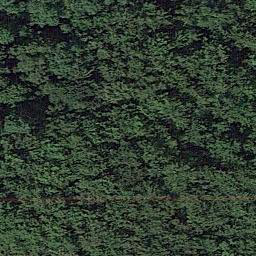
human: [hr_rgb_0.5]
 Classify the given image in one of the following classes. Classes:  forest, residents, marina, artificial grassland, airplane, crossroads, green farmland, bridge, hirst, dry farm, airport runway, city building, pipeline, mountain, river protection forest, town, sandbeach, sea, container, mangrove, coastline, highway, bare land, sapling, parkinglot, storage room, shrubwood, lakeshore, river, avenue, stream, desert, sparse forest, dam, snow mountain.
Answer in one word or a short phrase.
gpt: forest